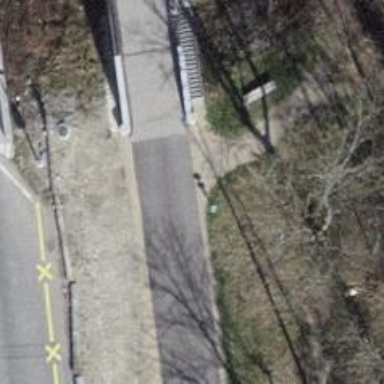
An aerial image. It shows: Crossing on cycleway.